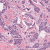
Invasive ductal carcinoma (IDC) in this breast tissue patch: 1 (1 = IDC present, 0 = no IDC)